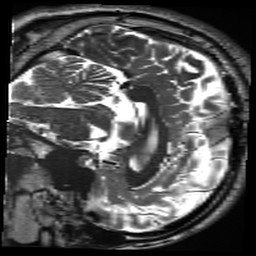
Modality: inplaneT2
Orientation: sagittal
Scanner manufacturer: siemens
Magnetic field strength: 3 T
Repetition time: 11 s
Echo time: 0.059 s